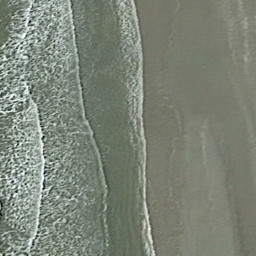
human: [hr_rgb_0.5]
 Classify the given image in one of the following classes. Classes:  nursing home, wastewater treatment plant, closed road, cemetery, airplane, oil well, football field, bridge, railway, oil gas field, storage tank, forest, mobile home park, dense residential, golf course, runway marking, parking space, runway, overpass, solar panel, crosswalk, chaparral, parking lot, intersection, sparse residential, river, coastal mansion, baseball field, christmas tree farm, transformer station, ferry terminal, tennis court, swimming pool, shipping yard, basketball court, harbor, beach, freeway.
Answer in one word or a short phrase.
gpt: beach